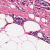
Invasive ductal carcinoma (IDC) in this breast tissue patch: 0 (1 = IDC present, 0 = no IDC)